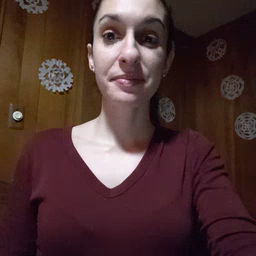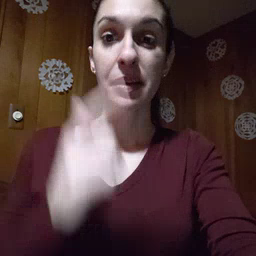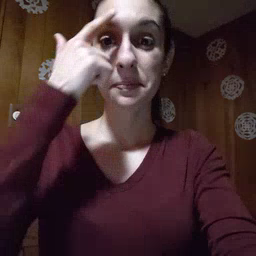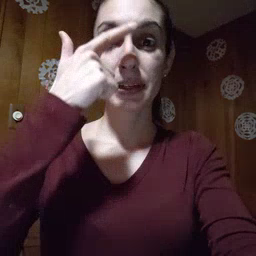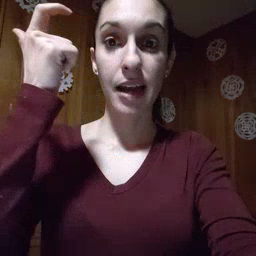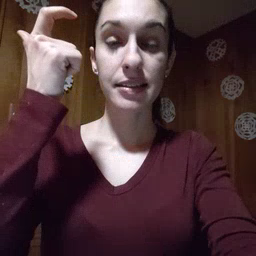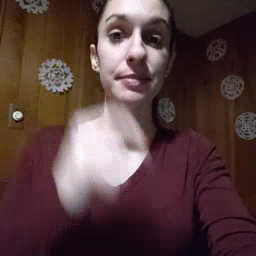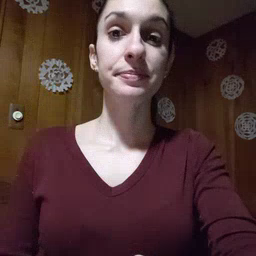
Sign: because